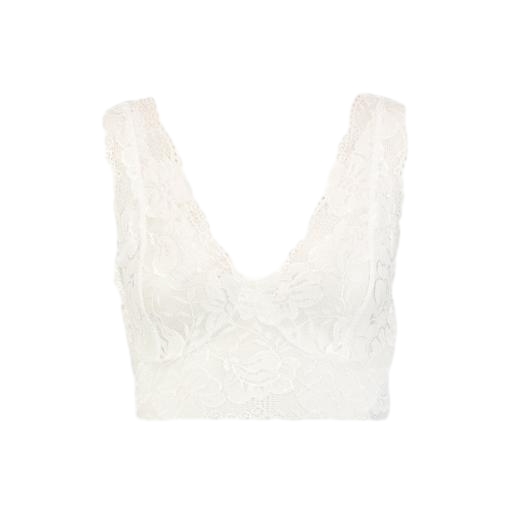
white plunge lace, white lace crop top, white alice olivia ravenna lace top, white background